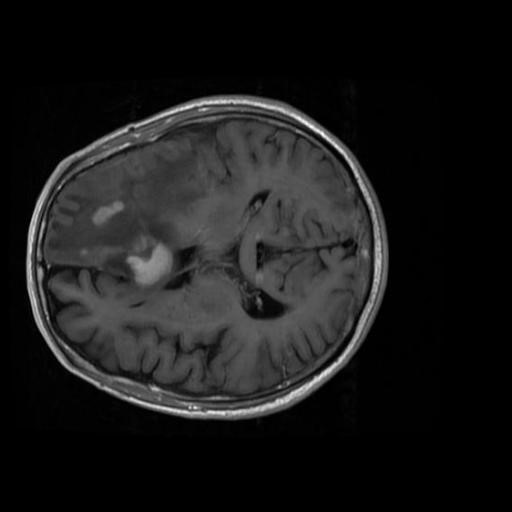
Label: brain_glioma